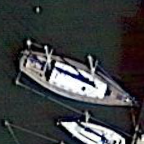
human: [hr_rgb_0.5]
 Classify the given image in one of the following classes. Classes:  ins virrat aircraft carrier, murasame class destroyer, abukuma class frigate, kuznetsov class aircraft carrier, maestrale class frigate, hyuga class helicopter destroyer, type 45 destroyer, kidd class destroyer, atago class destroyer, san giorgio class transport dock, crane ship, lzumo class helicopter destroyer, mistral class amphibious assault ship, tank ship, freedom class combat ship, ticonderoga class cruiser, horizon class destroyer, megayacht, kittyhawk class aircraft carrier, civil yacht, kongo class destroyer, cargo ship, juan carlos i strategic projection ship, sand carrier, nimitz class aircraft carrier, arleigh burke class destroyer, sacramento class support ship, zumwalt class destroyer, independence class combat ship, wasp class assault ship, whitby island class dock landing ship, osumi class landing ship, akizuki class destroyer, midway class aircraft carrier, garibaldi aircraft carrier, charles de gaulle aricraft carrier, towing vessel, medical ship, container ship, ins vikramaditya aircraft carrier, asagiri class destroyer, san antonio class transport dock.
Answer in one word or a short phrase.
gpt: Civil yacht